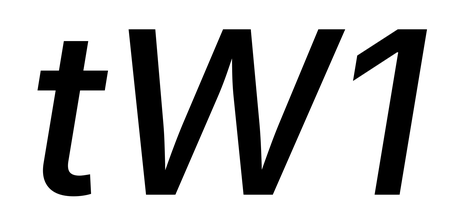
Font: Inter-Italic_Medium_Italic